Question: To evaluate a certain property of elasticity I would like to use sympy to visualize the set of equation. I use the following code :
'''
import numpy as np
import sympy as sym
b1=sym.Array([[Rational(-1/2),sqrt(3)/2,0],[-sqrt(3)/2,Rational(-1/2),0],[0,0,1]])
Sigma=[]
for i in range(0,3):
for j in range(0,3):
for k in range(0,3):
for l in range(0,3):
x= symbols(('\sigma_{%d%d}')%(k+1,l+1),commutative=False)
M=sym.Array([x])
Sigmatotal_tmp=tensorproduct(b1[i][k],b1[j][l],M)
Sigma.append(Sigma11)
'''
I would like to visualize the set of this nine equation as follow :
<URL>
Using something like this manually :
'''
Sigma11 = Sigma[0][0] + Sigma[1][0] + Sigma[2][0] + Sigma[3][0] + Sigma[4][0] + Sigma[5][0] + Sigma[6][0]
'''
displays
<URL> +....
How can I covert this to a set of equation and solve it to find the independent variables?
I did it by hand and it looks like this :

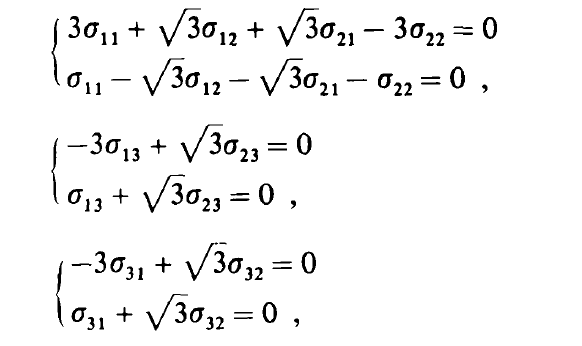
Answer: It looks like the equation set is the sum of the 9 terms generated in the inner loops:
'''
from sympy import *
import sympy as sym
b1=sym.Array([[Rational(-1/2),sqrt(3)/2,0],[-sqrt(3)/2,Rational(-1/2),0],[0,0,1]])
Sigma=[]
for i in range(0,3):
for j in range(0,3):
y = symbols(('\sigma_{%d%d}')%(i+1,j+1), commutative=True)
args = []
for k in range(0,3):
for l in range(0,3):
x= symbols(('\sigma_{%d%d}')%(k+1,l+1), commutative=True)
M=sym.Array([x])
Sigmatotal_tmp=tensorproduct(b1[i][k],b1[j][l],M)
args.append(Sigmatotal_tmp[0])
Sigma.append(y - Add(*args))
pprint(Sigma[-1])
'''
Given that, you just use 'solve(Sigma)' to get the solution:
'''
>>> solve(Sigma)
{\sigma_{32}: 0, \sigma_{31}: 0, \sigma_{23}: 0, \sigma_{13}: 0,
\sigma_{12}: -\sigma_{21}, \sigma_{11}: \sigma_{22}}
'''
Note, too, that the commutativity is set to True -- is it necessary for it to be False?